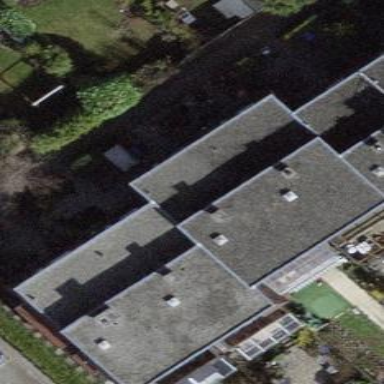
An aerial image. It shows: Terrace building.